Interaction volume radius: 10 \u00c5
Interaction volume height: 20 \u00c5
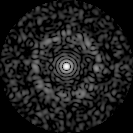
Disorder parameter: 0.8166